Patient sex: M
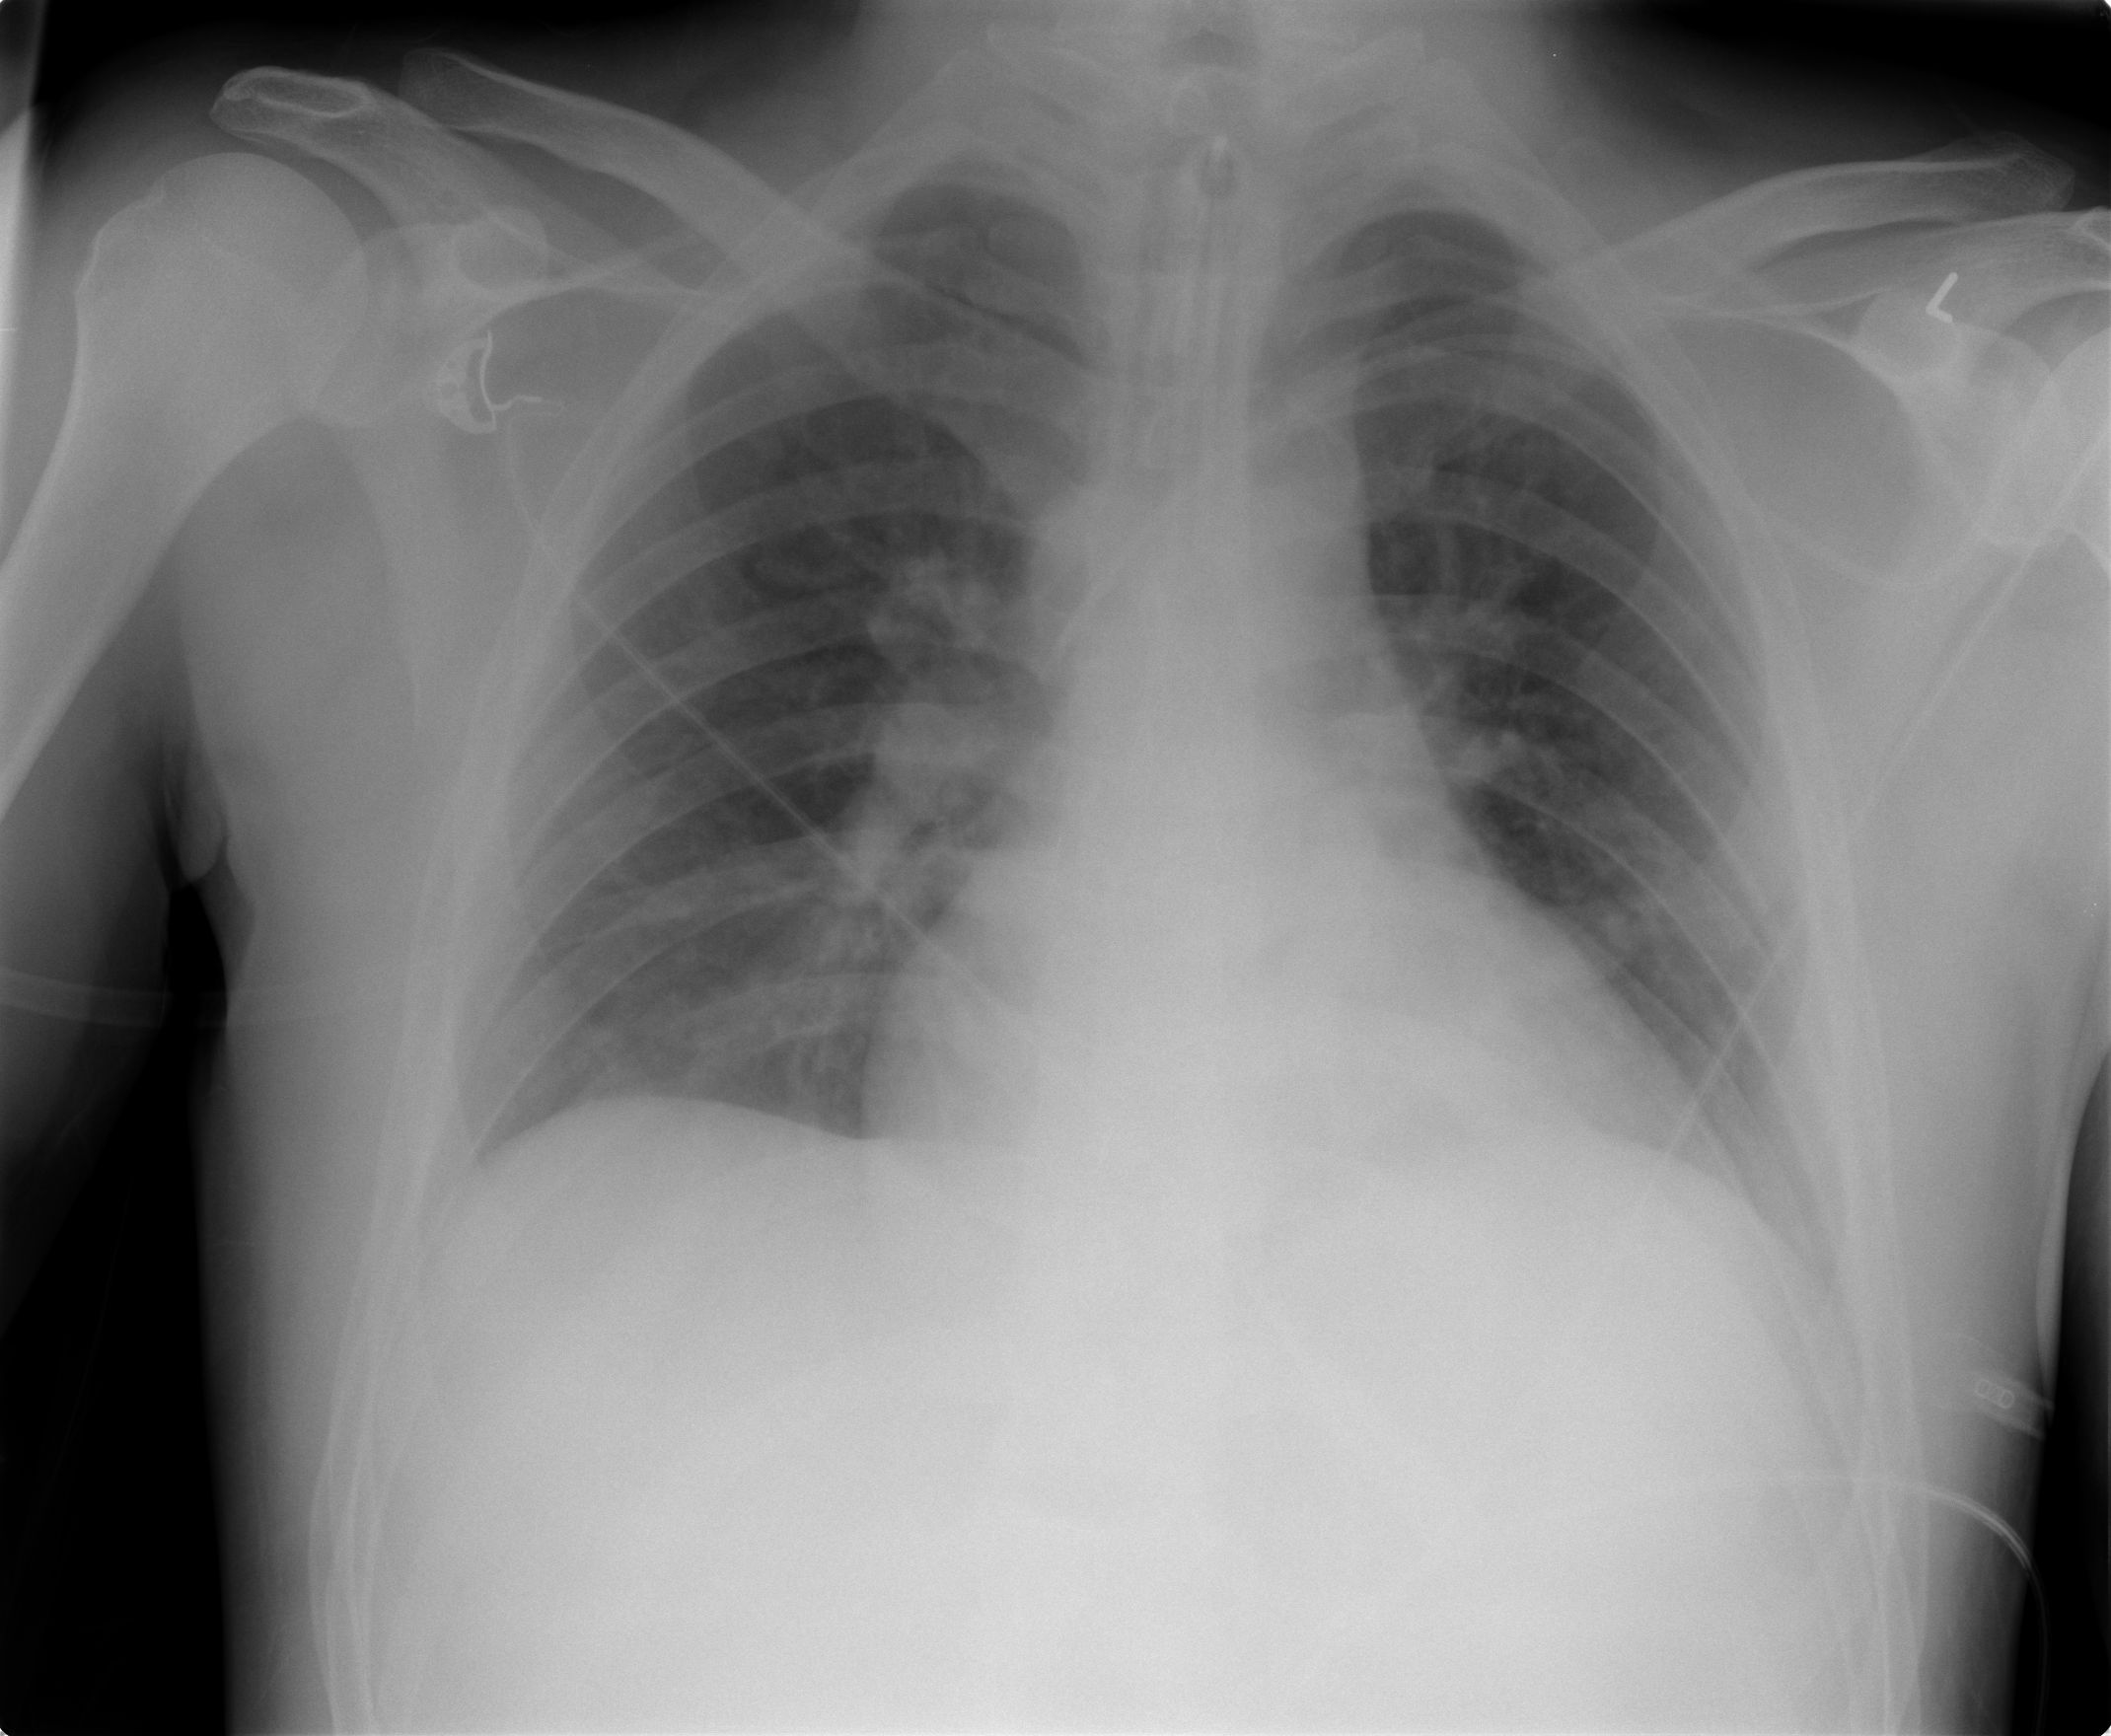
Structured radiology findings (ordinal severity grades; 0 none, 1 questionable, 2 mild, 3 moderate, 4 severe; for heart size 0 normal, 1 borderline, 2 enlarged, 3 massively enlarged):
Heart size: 1
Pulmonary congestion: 0
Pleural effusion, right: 0
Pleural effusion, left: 0
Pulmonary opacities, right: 1
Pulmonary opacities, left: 0
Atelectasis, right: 0
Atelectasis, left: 0